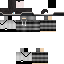
A male human skin with dark skin, wearing brown long hair dressed in a blue hoodie and black pants, featuring a closed mouth.